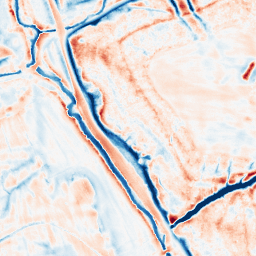
Category: edge_preserving
Decomposition family: bilateral
Decomposition parameters: d: 21
sigma_color: 25
sigma_space: 75
Upsampling method: sinc_blackman
Upsampling parameters: scale: 2
kernel_size: 8
Upsampling scale: 2